Aerial crown-view tile of a tropical tree (Barro Colorado Island, Panama), acquired 20250818:
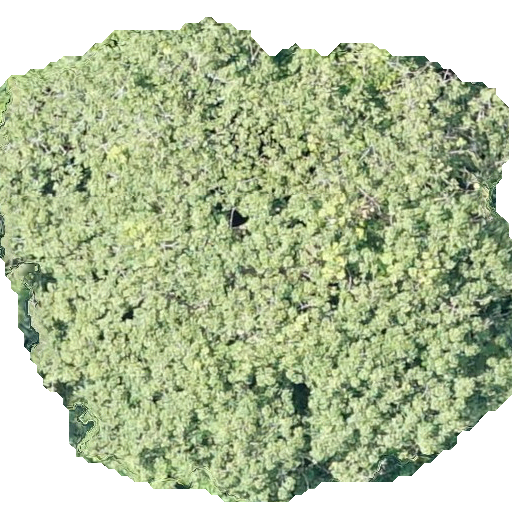
Species: Sterculia apetala
GBIF accepted scientific name: Sterculia apetala
Crown area: 297.483 m²